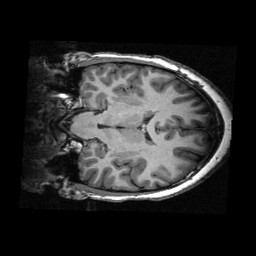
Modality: T1w
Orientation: coronal
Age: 10
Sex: male
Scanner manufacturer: siemens
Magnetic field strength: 3 T
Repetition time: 2.3 s
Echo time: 0.00336 s